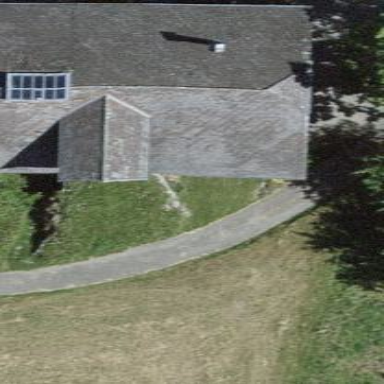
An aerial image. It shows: Farm building.